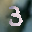
Label: 3